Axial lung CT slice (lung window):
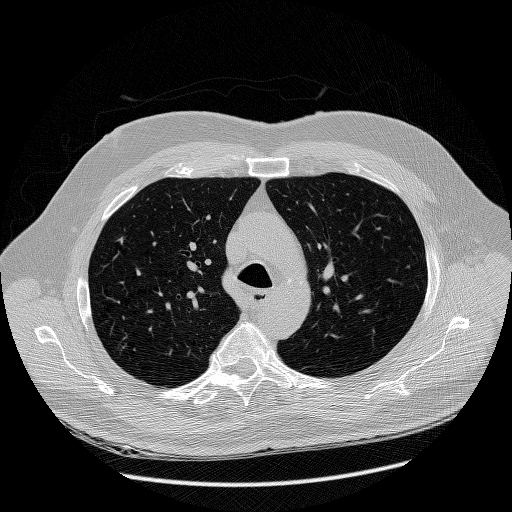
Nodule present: no